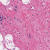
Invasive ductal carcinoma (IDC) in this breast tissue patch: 0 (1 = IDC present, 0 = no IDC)